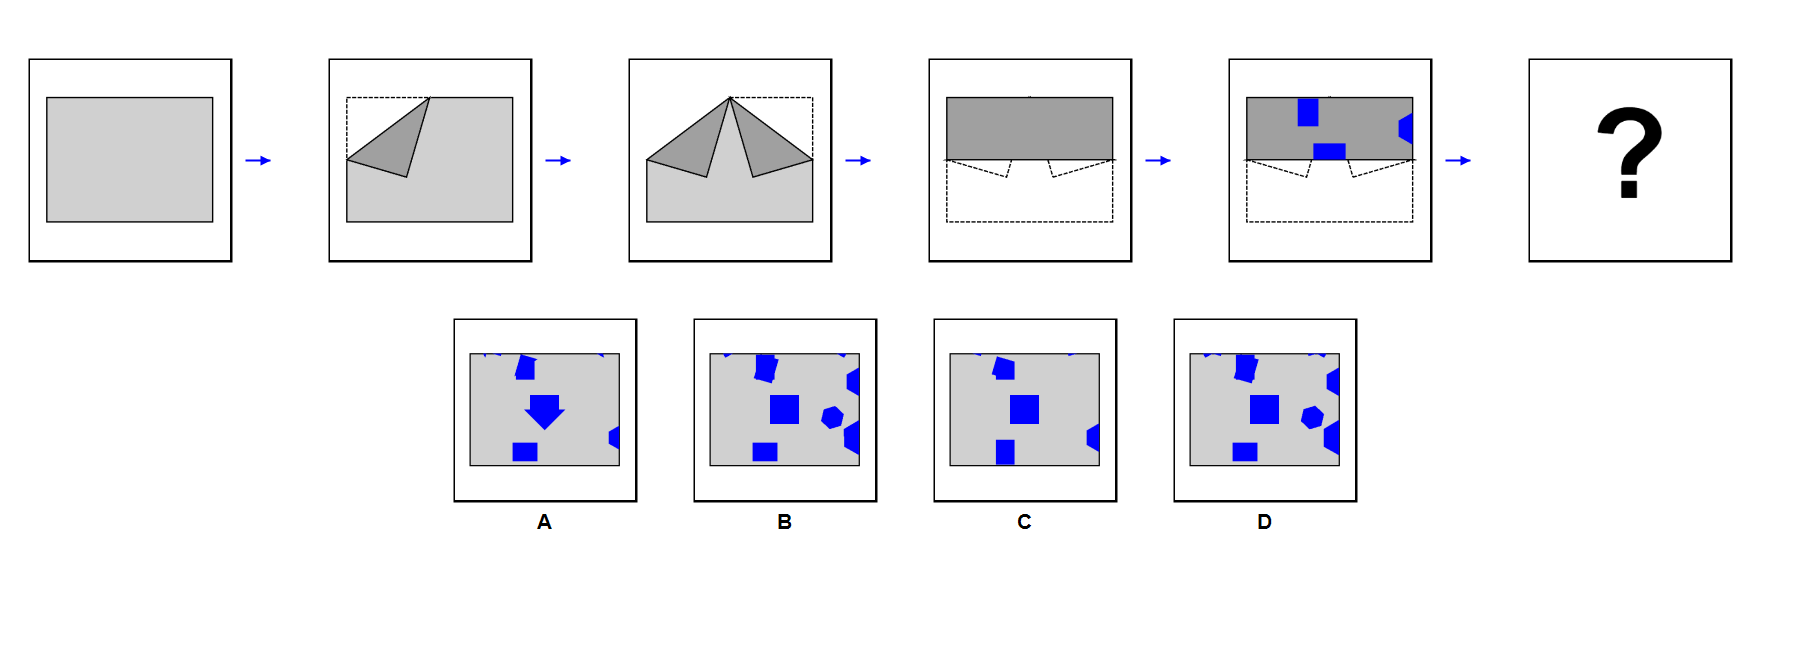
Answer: C